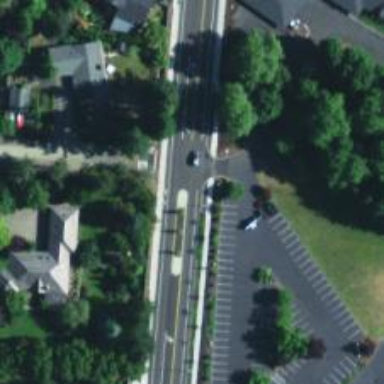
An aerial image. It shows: Secondary road with asphalt surface.